The image is the raw time-domain waveform of a rolling-element bearing's vibration signal. Diagnose the bearing from this image, choosing from: normal, inner_race, outer_race, ball.
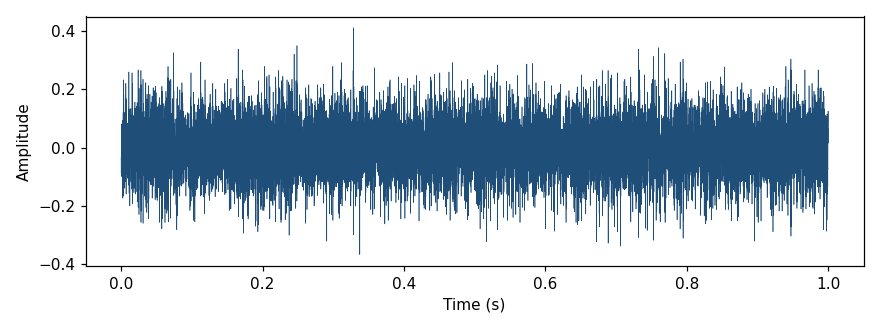
Answer: outer_race